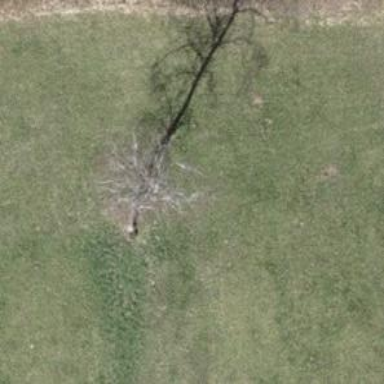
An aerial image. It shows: Single tag "natural: tree."